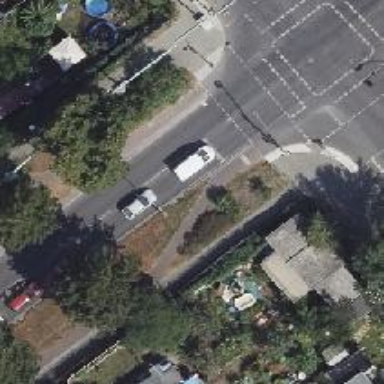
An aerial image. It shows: Road with traffic signals for signaling.